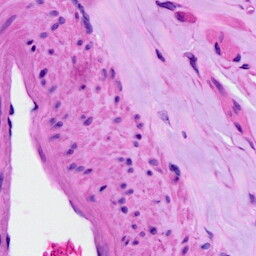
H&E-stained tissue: Ovarian